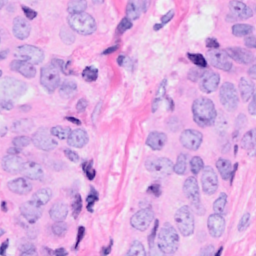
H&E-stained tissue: Breast